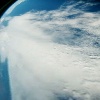
Label: cloud